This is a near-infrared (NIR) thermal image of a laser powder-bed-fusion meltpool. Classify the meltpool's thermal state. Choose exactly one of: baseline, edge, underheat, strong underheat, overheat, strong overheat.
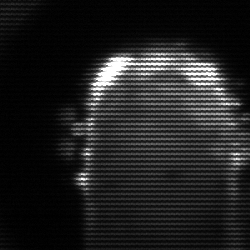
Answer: baseline